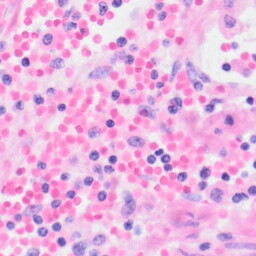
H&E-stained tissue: Kidney